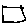
Label: square